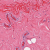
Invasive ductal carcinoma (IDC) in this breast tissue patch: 0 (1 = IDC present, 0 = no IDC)